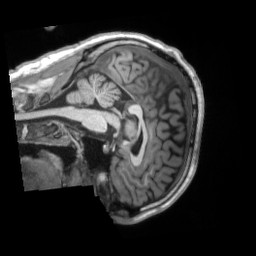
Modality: T1w
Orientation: sagittal
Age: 26
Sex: male
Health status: ill
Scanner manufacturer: siemens
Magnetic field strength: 3 T
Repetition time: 2.2 s
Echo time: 0.00157 s